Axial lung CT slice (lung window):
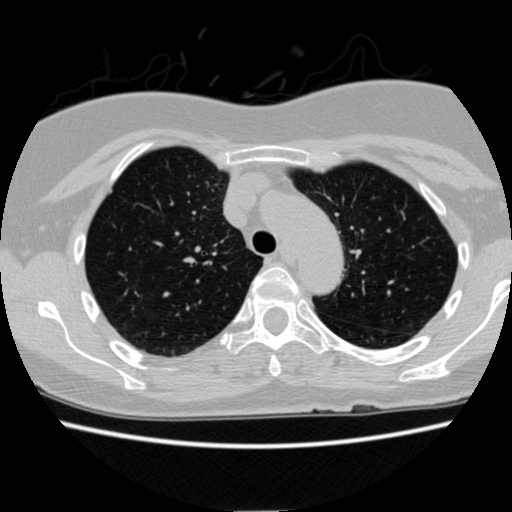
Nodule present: no